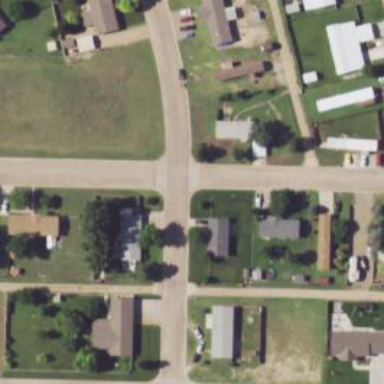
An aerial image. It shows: Residential road.